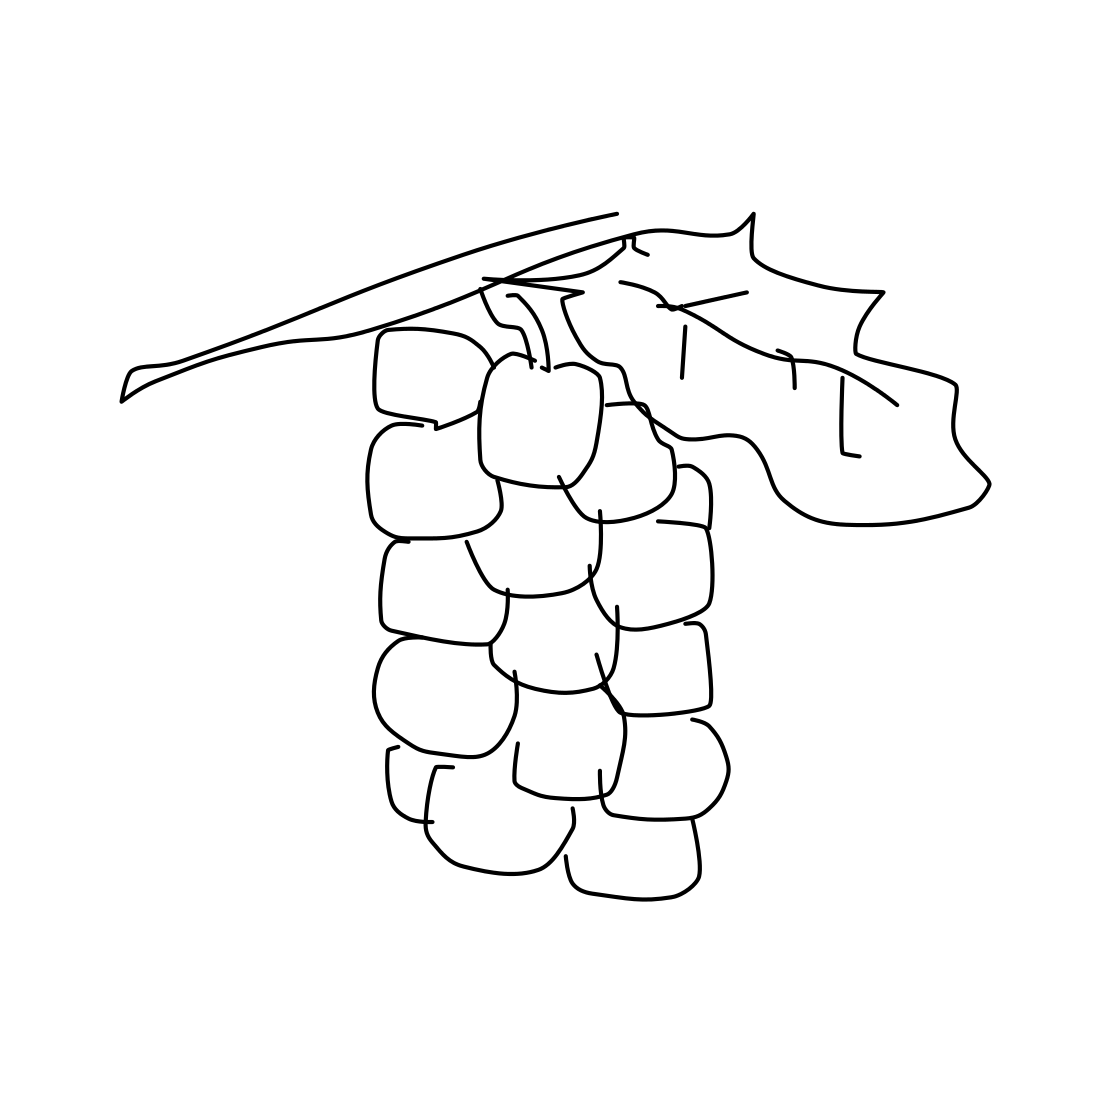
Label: grapes